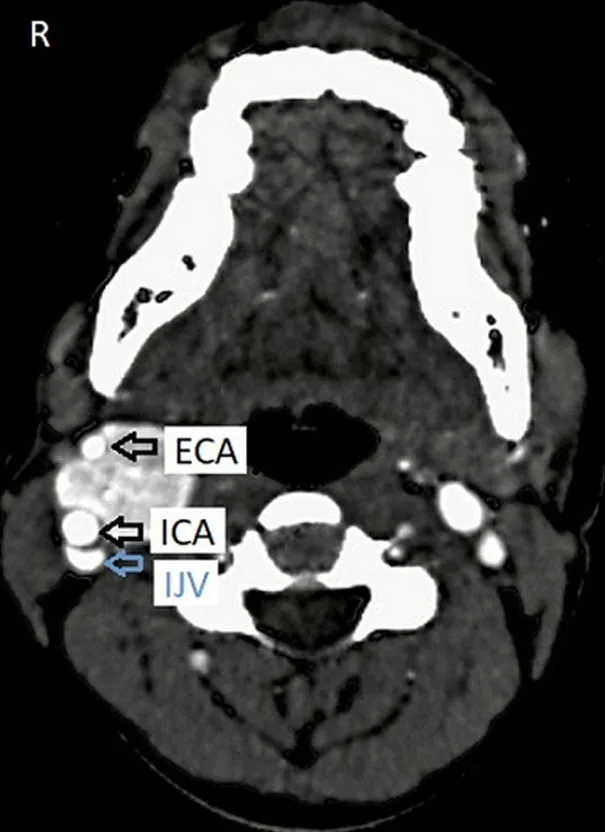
an intense homogeneous enhancement; multiple thin tortuous channels noted around this lesion after the post-contrast study axial section (arrows).
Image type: radiology (ct)